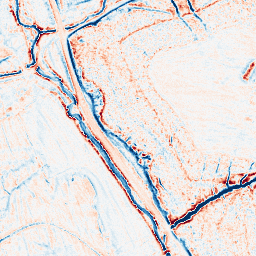
Category: edge_preserving
Decomposition family: anisotropic_diffusion
Decomposition parameters: iterations: 20
kappa: 30
gamma: 0.1
Upsampling method: lanczos
Upsampling parameters: scale: 2
Upsampling scale: 2